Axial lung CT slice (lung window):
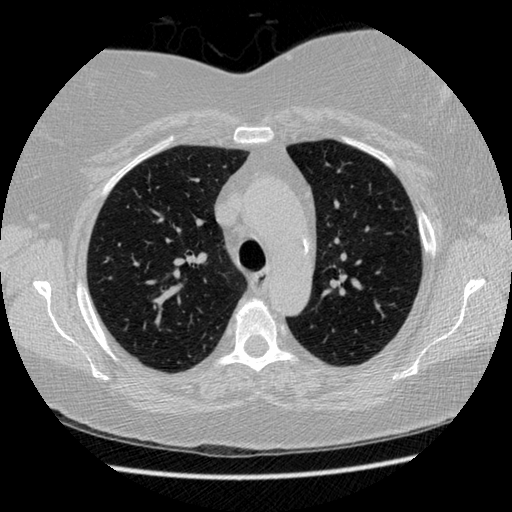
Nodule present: no